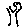
Label: tree